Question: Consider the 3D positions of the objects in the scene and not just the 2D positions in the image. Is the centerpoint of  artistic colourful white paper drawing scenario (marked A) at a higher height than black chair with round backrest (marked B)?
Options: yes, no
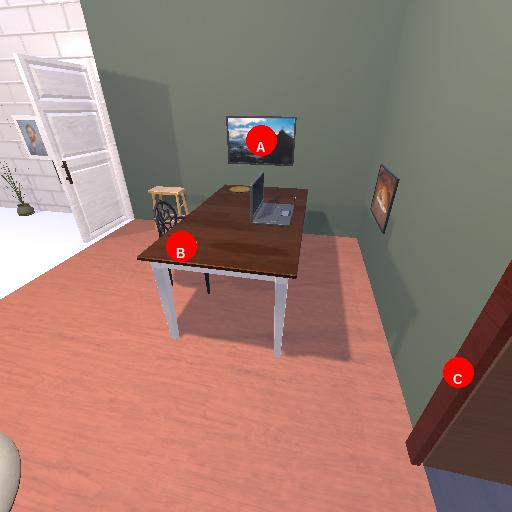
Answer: yes